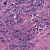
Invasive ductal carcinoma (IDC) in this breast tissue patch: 1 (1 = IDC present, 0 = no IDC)